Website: crate-barrel
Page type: payment
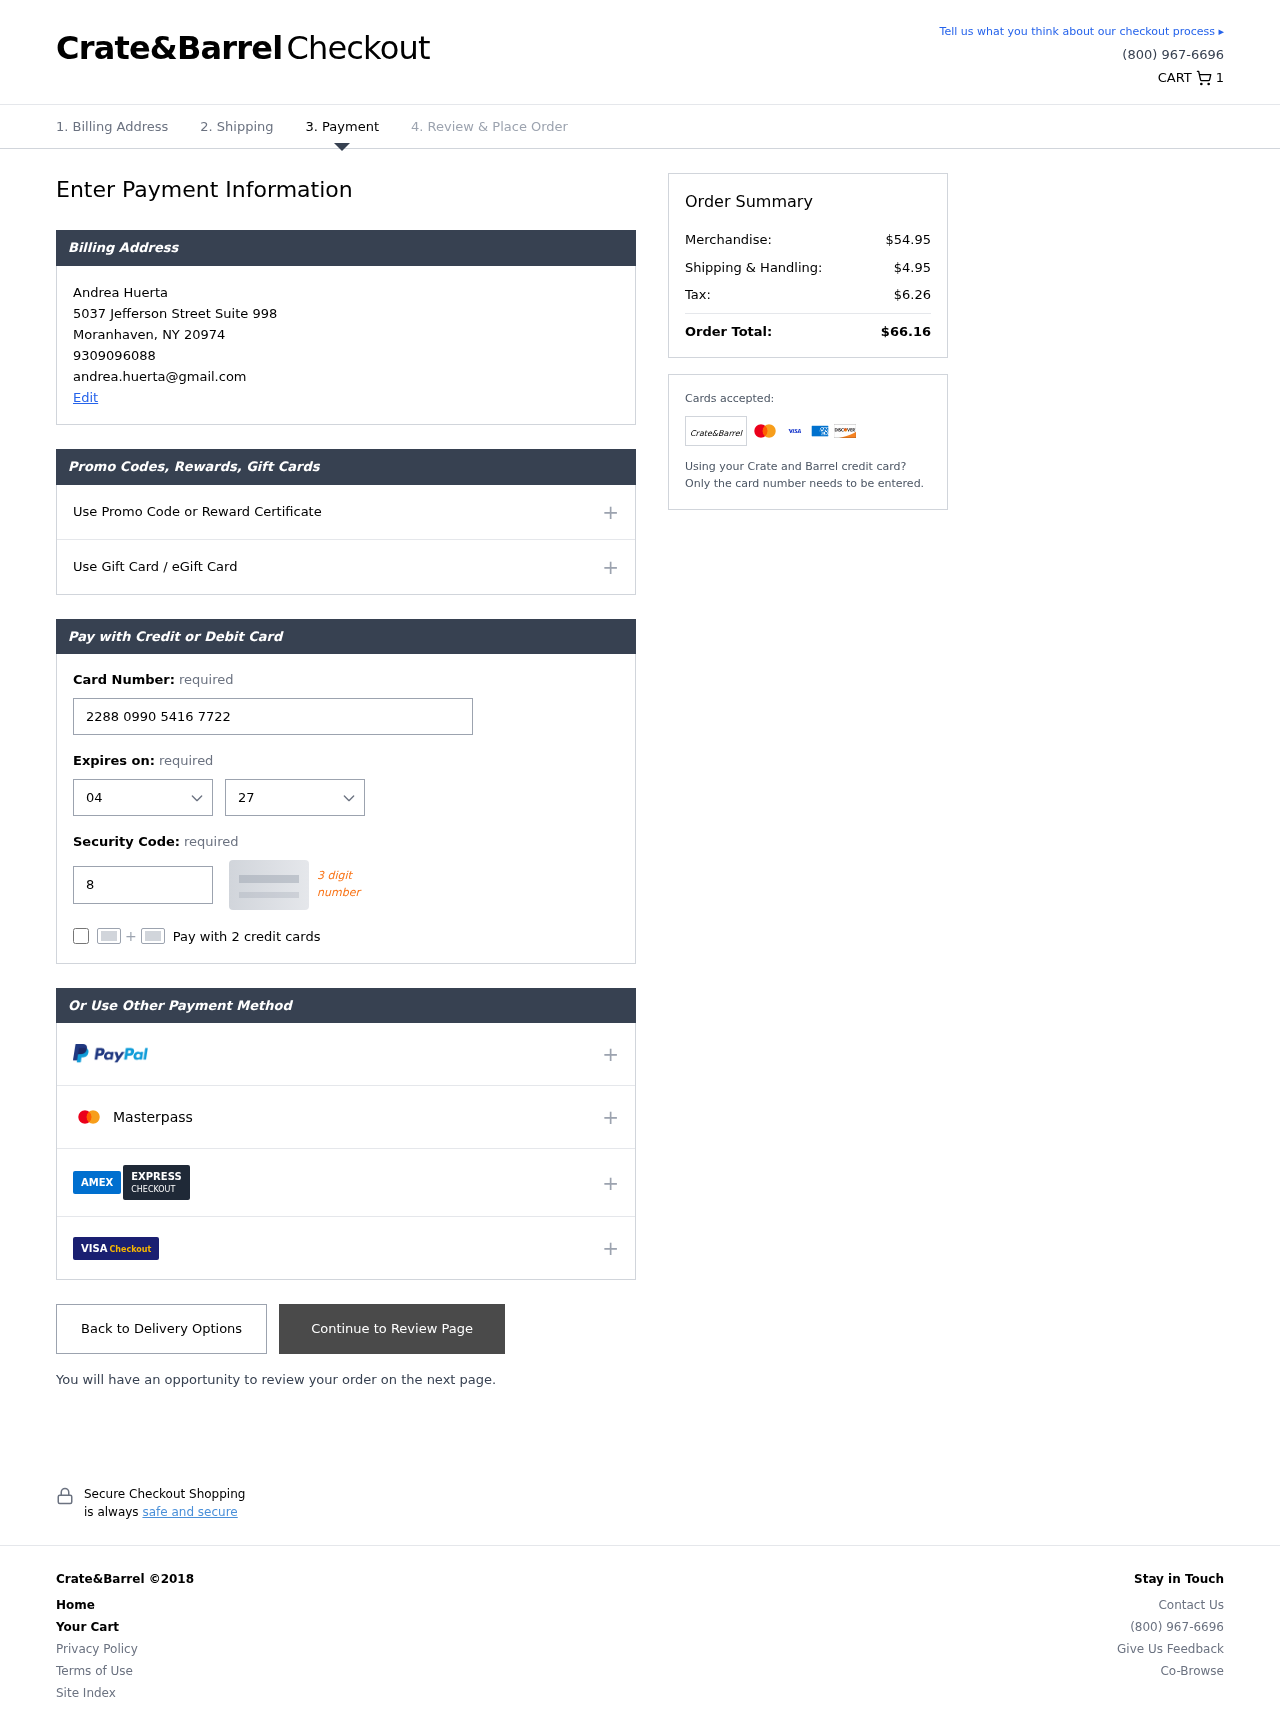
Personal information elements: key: PII_CARD_CVV
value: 840
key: PII_CARD_EXPIRY_MONTH
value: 04
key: PII_CARD_EXPIRY_YEAR
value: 27
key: PII_CARD_NUMBER
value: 2288 0990 5416 7722
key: PII_CITY
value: Moranhaven
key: PII_EMAIL
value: andrea.huerta@gmail.com
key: PII_FULLNAME
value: Andrea Huerta
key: PII_PHONE
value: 9309096088
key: PII_POSTCODE
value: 20974
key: PII_STATE_ABBR
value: NY
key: PII_STREET
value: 5037 Jefferson Street Suite 998
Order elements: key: ORDER_NUM_ITEMS
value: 1
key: ORDER_SUBTOTAL
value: $54.95
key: ORDER_SHIPPING_COST
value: $4.95
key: ORDER_TAX
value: $6.26
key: ORDER_TOTAL
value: $66.16